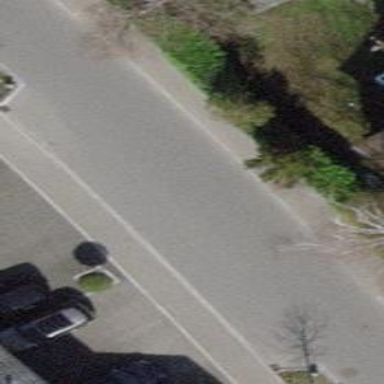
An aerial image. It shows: Residential road with asphalt surface and sidewalks on both sides.